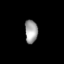
Tissue: lung
Cell type: T cells
Senescence score: 0.2132
Nuclear area (px): 291
Mean DAPI intensity: 158.265